Interaction volume radius: 5 \u00c5
Interaction volume height: 35 \u00c5
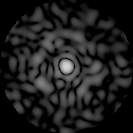
Disorder parameter: 0.8075